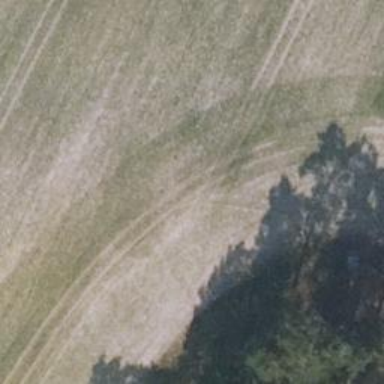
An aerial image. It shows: Hunting stand.